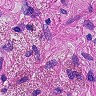
Metastatic tissue present: no